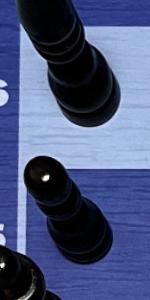
Label: Pawn_Black